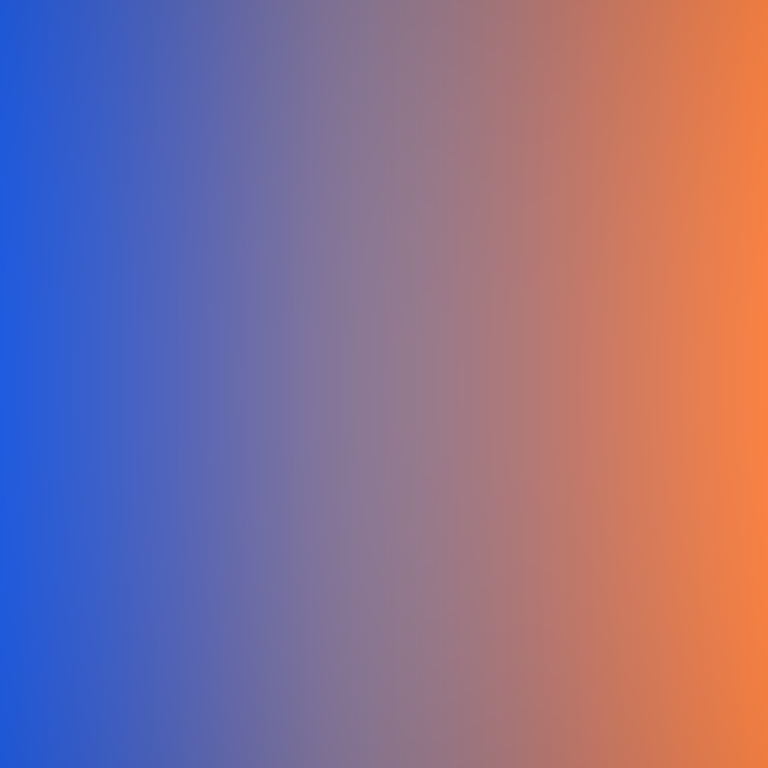
Abstract light effect, smooth gradient from deep blue to warm orange, calm atmosphere, soft blend, no room, no furniture, no objects.